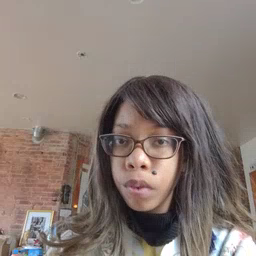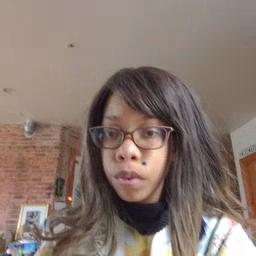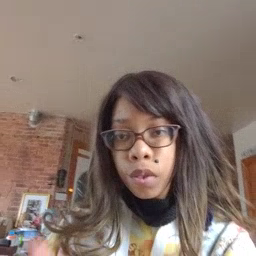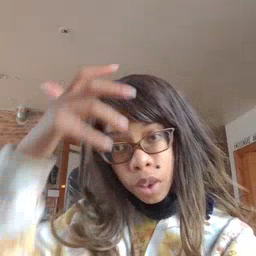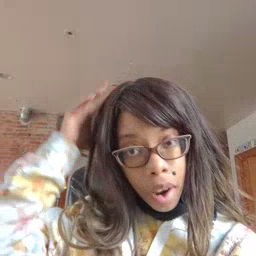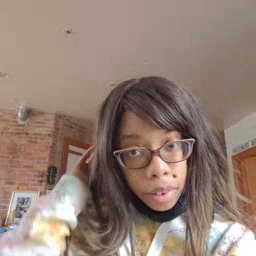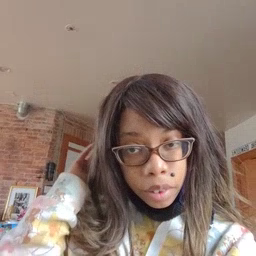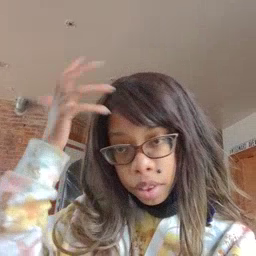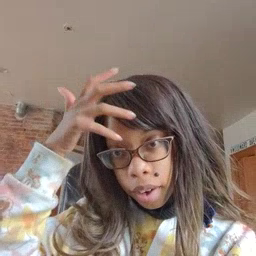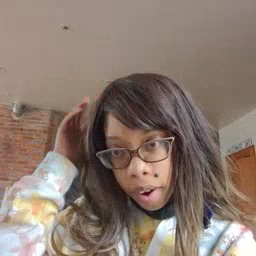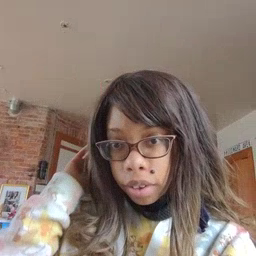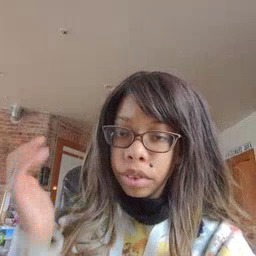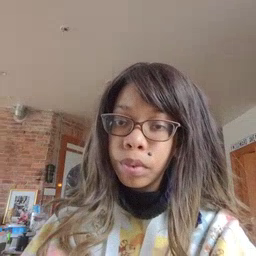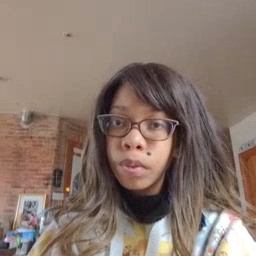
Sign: lion